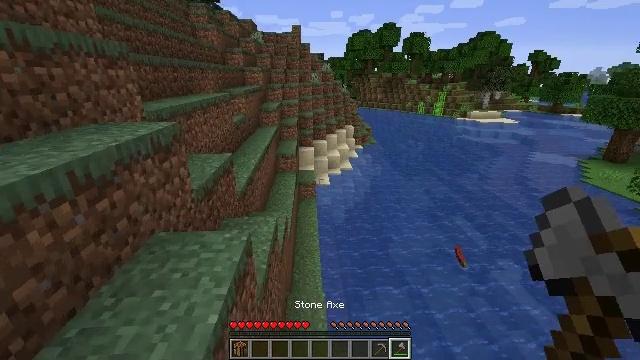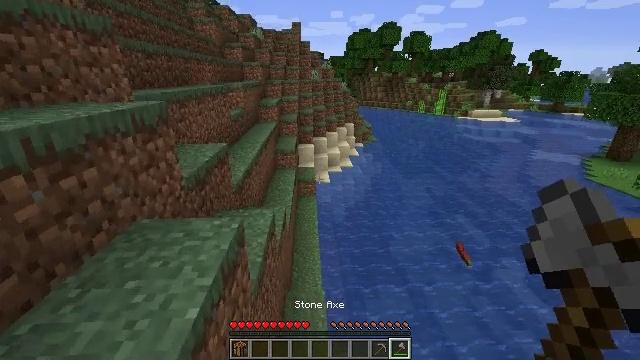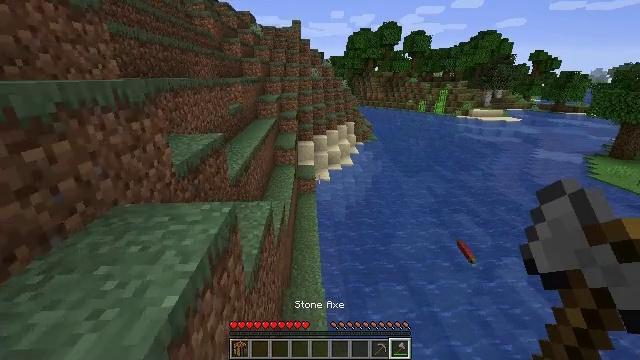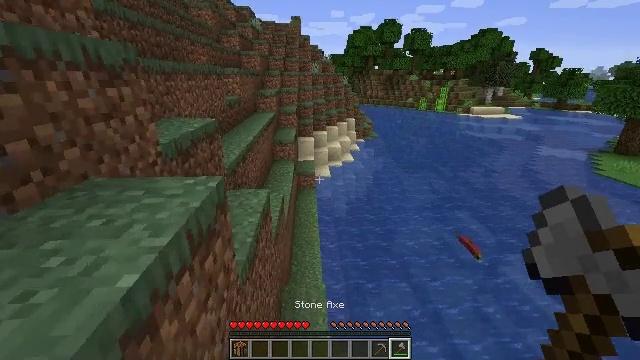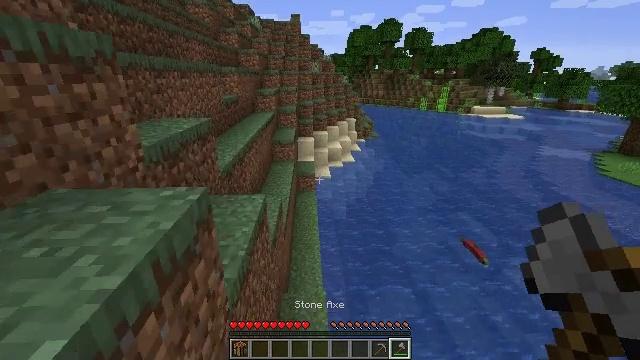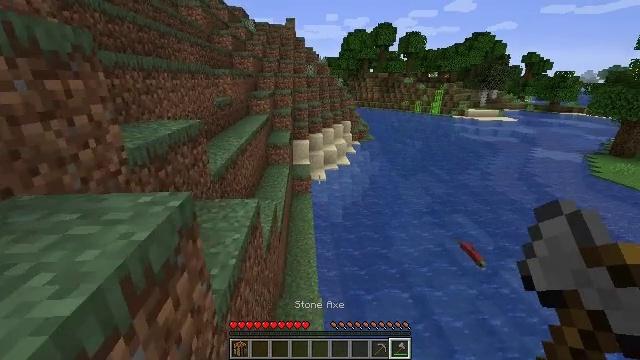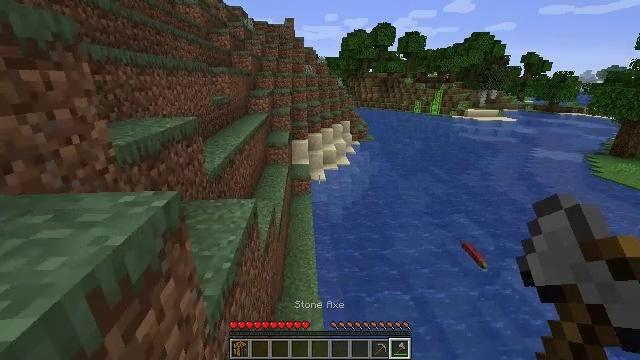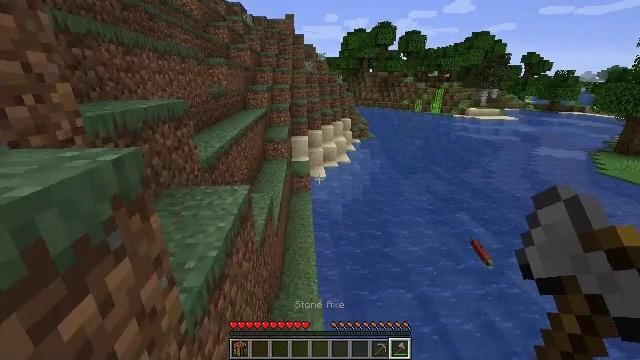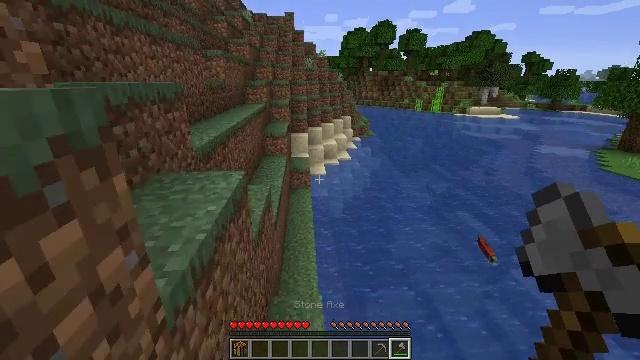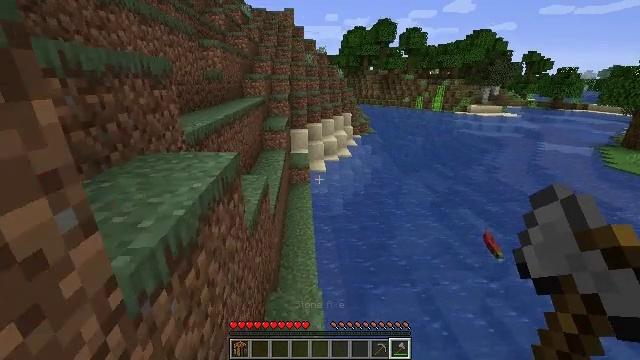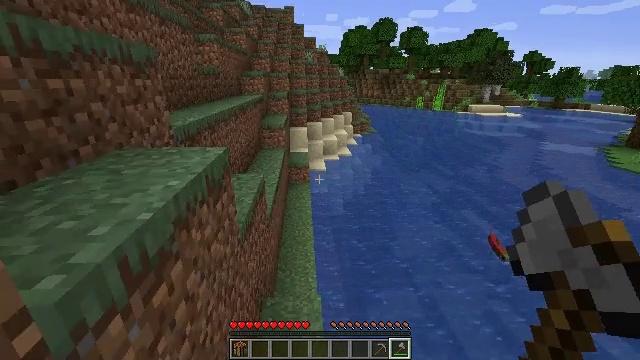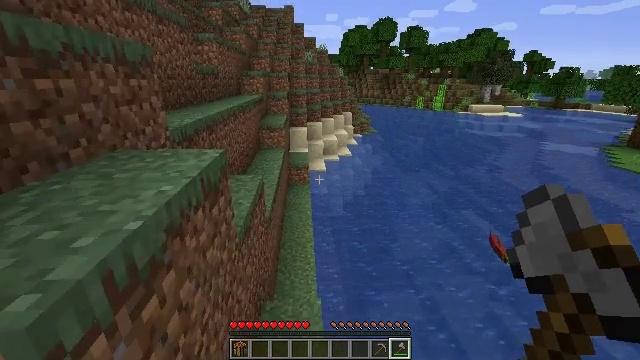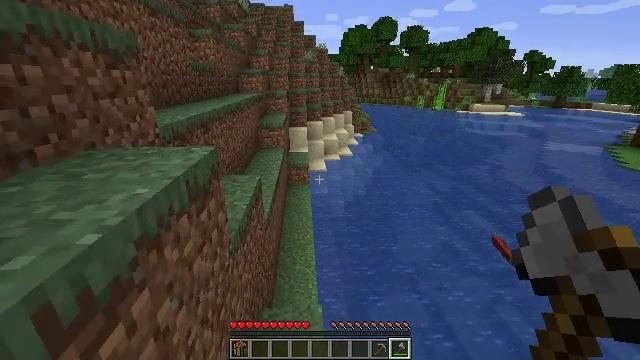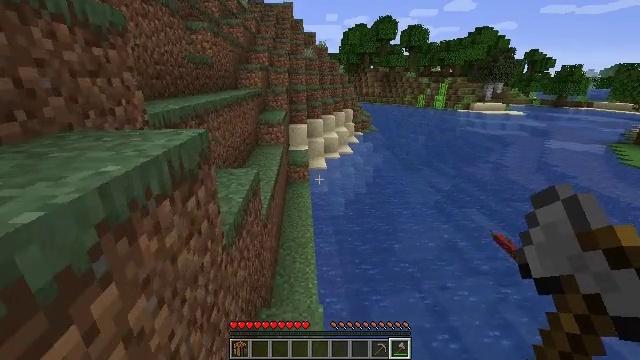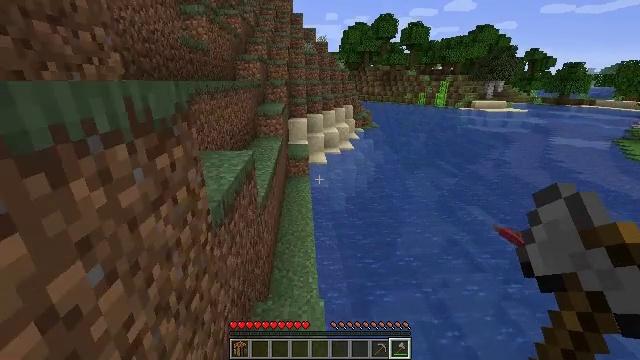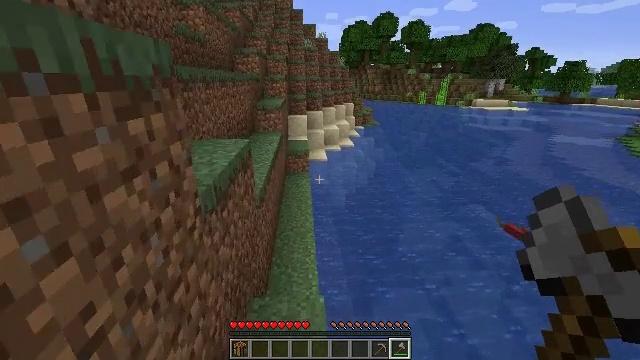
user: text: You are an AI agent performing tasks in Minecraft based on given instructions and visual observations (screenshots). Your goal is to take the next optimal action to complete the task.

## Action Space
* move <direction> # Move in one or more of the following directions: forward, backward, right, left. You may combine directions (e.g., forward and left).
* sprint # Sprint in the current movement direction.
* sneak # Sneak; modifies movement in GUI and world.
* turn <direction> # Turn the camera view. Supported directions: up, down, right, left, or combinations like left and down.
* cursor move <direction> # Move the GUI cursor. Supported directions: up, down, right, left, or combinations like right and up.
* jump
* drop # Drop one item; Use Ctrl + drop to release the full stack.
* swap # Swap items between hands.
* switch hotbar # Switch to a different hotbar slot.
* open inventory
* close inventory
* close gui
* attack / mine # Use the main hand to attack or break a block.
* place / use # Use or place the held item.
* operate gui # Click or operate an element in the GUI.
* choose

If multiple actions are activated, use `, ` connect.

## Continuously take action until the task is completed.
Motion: motion action
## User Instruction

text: Hunt fish.
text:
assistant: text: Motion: move forward
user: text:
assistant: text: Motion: move forward
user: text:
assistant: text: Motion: move forward
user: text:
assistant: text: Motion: move forward
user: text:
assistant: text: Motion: move forward, turn right
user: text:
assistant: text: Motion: move forward
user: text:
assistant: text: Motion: move forward
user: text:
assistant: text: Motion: move forward
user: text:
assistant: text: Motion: move forward
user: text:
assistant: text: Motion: move forward
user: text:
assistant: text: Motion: move forward
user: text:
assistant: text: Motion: move forward
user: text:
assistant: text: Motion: move forward
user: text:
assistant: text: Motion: move forward
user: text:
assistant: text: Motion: move forward
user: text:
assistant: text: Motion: move forward
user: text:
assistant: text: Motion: move forward and move left, turn right
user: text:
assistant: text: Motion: move forward and move left, turn right and down
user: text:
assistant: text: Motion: move forward and move left, turn right and down
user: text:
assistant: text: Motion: move forward and move left, turn right
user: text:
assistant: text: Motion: move forward and move left, turn right
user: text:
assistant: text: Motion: move forward and move left
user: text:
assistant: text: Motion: move forward and move left
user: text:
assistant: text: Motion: move forward and move left
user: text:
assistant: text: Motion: move forward and move left
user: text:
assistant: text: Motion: move left
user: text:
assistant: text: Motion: move left
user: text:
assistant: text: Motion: move left
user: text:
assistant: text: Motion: move left
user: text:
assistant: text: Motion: move left